Interaction volume radius: 5 \u00c5
Interaction volume height: 10 \u00c5
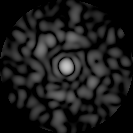
Disorder parameter: 0.8476